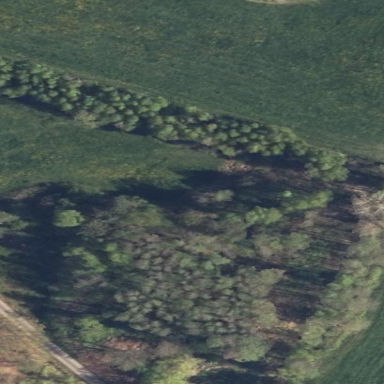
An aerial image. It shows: Forest area.